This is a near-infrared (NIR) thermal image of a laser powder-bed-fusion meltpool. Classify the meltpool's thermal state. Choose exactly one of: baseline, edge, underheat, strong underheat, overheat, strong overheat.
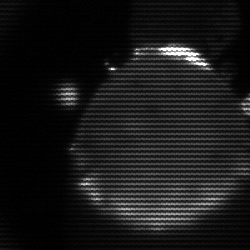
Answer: edge